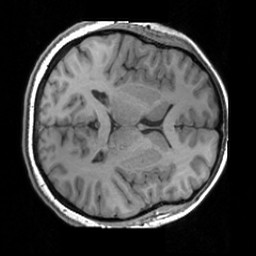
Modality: T1w
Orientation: axial
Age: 19
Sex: female
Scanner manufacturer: siemens
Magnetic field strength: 3 T
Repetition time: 1.63 s
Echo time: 0.00311 s